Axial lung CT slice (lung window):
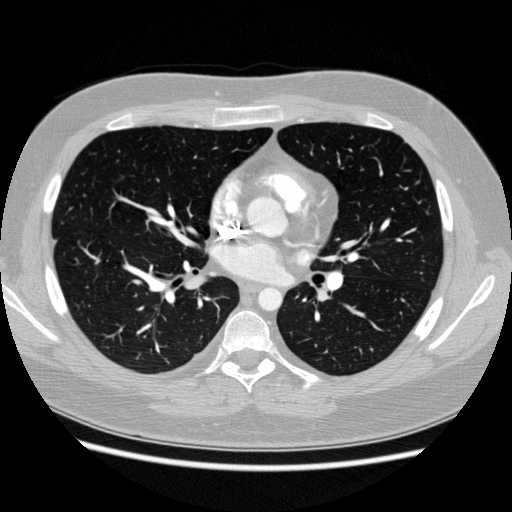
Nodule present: no